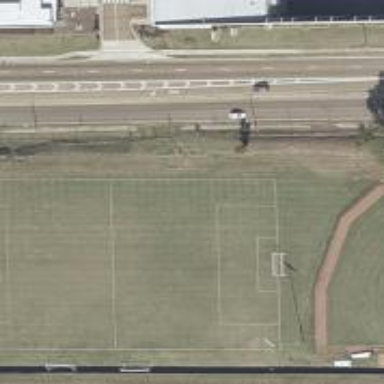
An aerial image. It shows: Grass pitch designated for multiple sports activities.